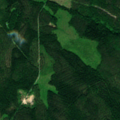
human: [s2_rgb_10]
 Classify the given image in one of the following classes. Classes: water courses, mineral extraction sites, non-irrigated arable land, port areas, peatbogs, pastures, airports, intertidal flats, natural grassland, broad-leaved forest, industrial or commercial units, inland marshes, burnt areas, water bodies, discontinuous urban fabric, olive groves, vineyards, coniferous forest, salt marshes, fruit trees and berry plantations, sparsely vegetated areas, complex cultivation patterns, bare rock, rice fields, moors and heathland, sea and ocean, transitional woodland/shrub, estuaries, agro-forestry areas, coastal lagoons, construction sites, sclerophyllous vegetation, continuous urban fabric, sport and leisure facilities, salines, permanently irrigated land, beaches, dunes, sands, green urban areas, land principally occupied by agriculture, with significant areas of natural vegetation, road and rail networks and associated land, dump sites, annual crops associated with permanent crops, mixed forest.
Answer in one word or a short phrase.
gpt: coniferous forest, mixed forest